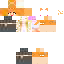
A female human skin with pale skin, wearing blonde long hair dressed in a orange tshirt and brown pants, featuring a closed mouth.